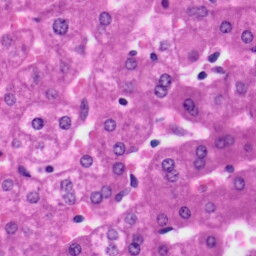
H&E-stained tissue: Liver